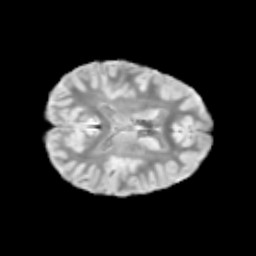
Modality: T2w
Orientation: axial
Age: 9
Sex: male
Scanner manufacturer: siemens
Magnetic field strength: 3 T
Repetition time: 3.8 s
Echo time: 0.07 s